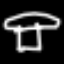
Label: mushroom